Question: I have a problem optimizing a really slow prestashop SQL query .
'''
SELECT
SQL_CALC_FOUND_ROWS a.*, a.id_order AS id_pdf,
CONCAT(LEFT(c.'firstname', 1), '. ', c.'lastname') AS 'customer',
osl.'name' AS 'osname',
os.'color',
IF((SELECT COUNT(so.id_order) FROM 'ps_orders' so WHERE so.id_customer = a.id_customer) > 1, 0, 1) as new,
(SELECT COUNT(od.'id_order') FROM 'ps_order_detail' od WHERE od.'id_order' = a.'id_order' GROUP BY 'id_order') AS product_number
FROM 'ps_orders' a
LEFT JOIN 'ps_customer' c
ON (c.'id_customer' = a.'id_customer')
LEFT JOIN 'ps_order_history' oh
ON (oh.'id_order' = a.'id_order')
LEFT JOIN 'ps_order_state' os
ON (os.'id_order_state' = oh.'id_order_state')
LEFT JOIN 'ps_order_state_lang' osl
ON (os.'id_order_state' = osl.'id_order_state' AND osl.'id_lang' = 6)
WHERE 1
AND oh.'id_order_history' = (SELECT MAX('id_order_history') FROM 'ps_order_history' moh WHERE moh.'id_order' = a.'id_order' GROUP BY moh.'id_order')
ORDER BY 'date_add' DESC
LIMIT 0,50
'''

What should I do ?
Thanks in advance for the answers.
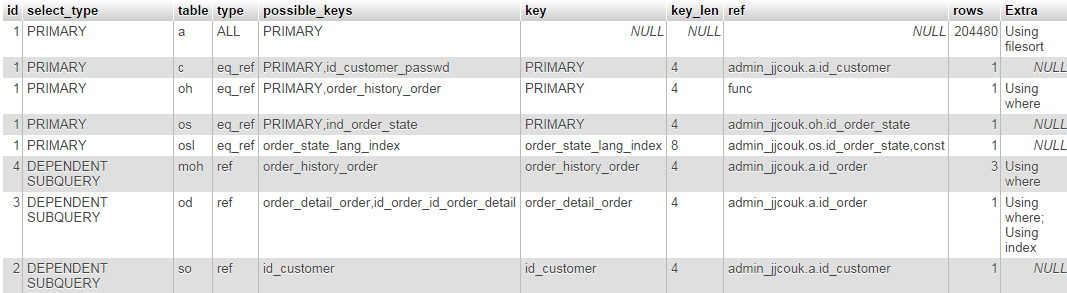
Answer: This is a bit long for a comment.
The 'explain' looks reasonable. Except. The final 'order by' is requiring a filesort on 204,480 rows, which is probably accounting for much of the time. It is unclear where the column 'date_add' is coming from. But, perhaps you know that all rows will come from the last week or so. If so, then an additional 'where' clause might help:
'''
where date_added >= now() - interval 7 day and . . .
'''